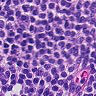
Metastatic tissue present: no